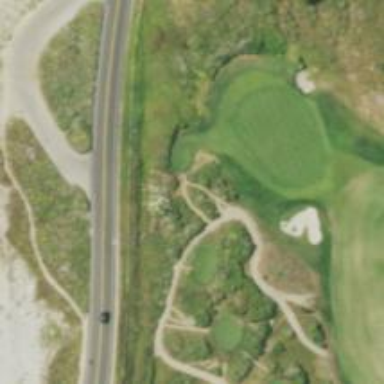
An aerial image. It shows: Service road used as golf cart path.